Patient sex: F
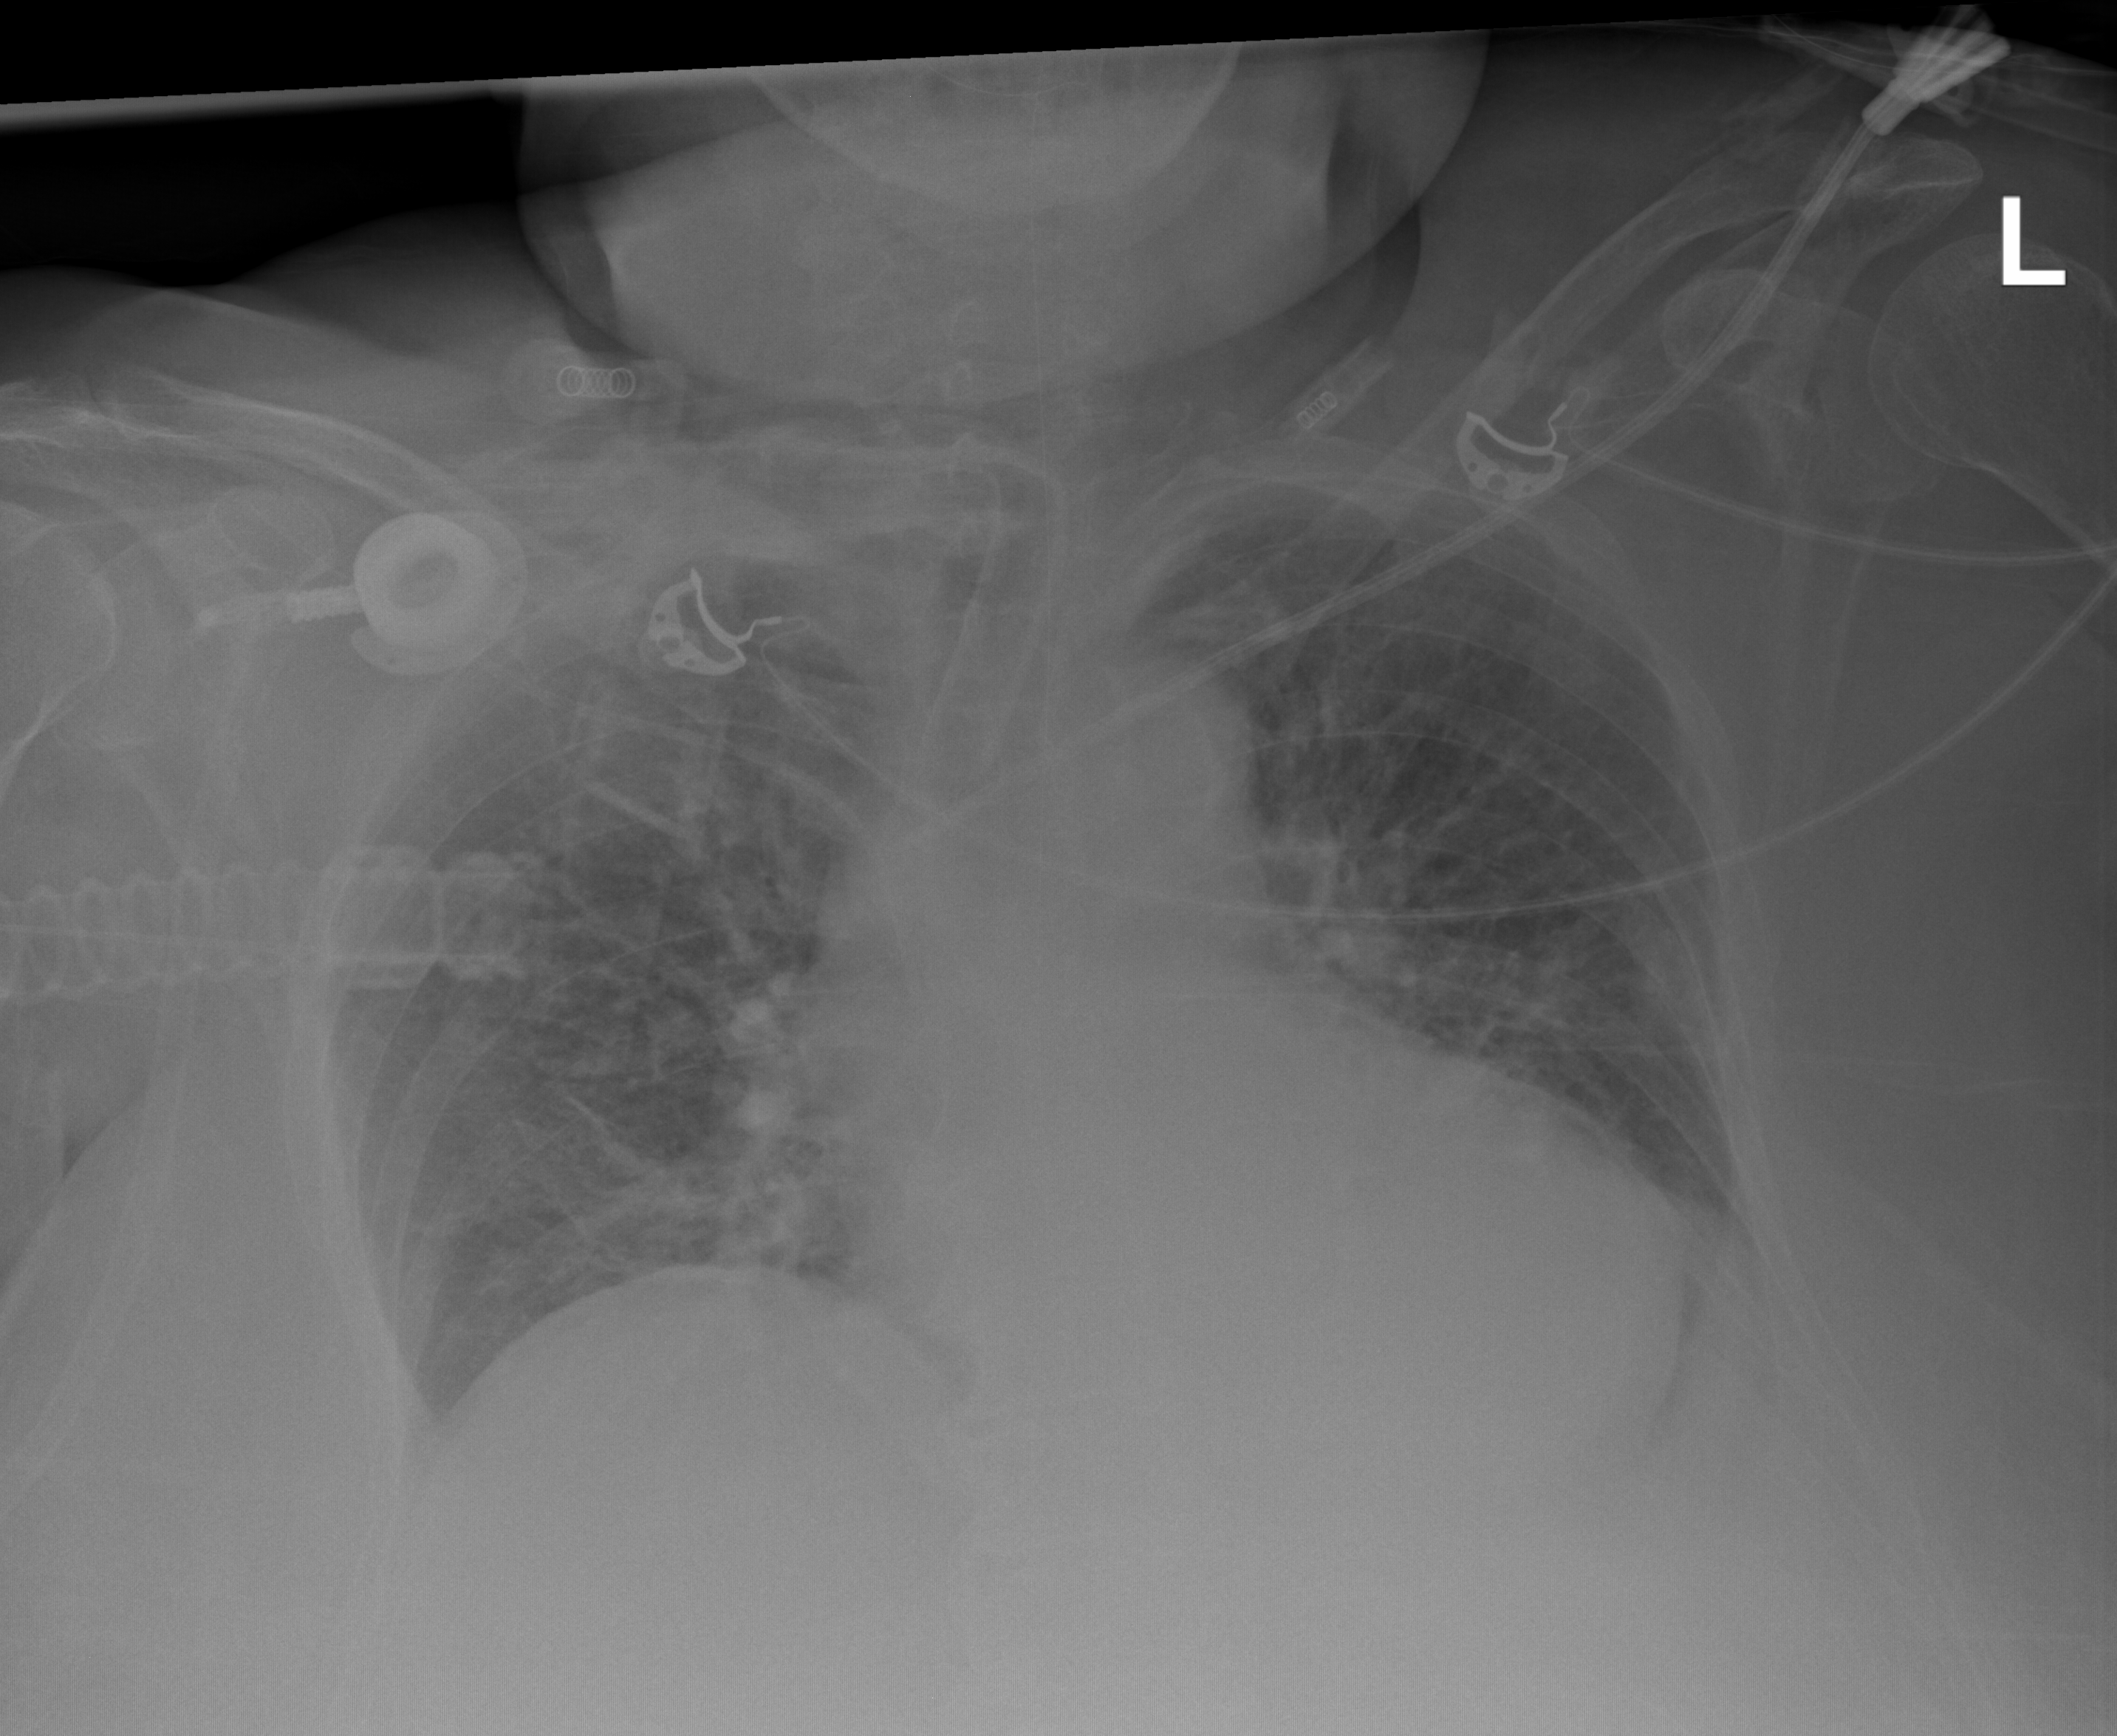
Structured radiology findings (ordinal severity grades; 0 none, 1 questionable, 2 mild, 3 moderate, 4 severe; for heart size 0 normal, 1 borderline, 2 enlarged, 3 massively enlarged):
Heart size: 2
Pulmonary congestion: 2
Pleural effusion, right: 0
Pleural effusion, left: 2
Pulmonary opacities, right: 2
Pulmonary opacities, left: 2
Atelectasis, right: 2
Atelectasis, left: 2